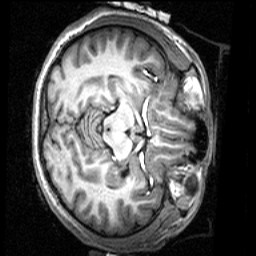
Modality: T1w
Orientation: axial
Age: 19
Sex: female